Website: ulta-beauty
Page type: address-validator
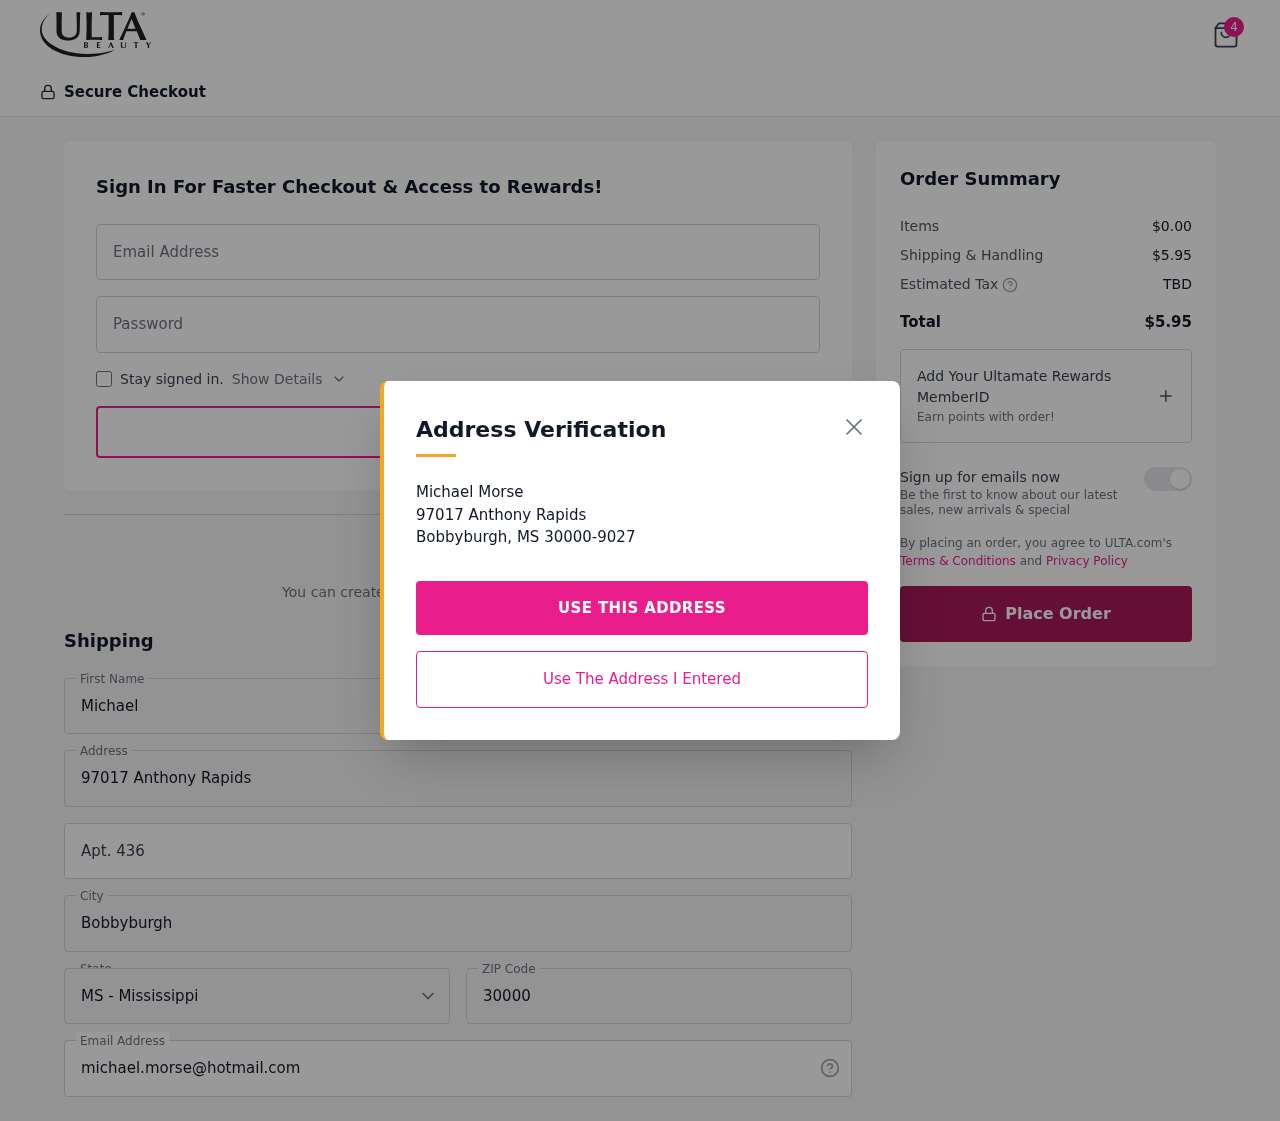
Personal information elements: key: PII_CITY
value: Bobbyburgh
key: PII_EMAIL
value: michael.morse@hotmail.com
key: PII_FIRSTNAME
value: Michael
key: PII_LASTNAME
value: Morse
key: PII_POSTCODE
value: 30000
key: PII_STATE_ABBR
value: MS
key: PII_STREET
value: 97017 Anthony Rapids
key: PII_STREET2
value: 97017 Anthony Rapids
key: PII_STREET2
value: Apt. 436
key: PII_FULLNAME2
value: Michael Morse
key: PII_CITY2
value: Bobbyburgh
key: PII_STATE_ABBR2
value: MS
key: PII_POSTCODE_FULL
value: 30000
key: PII_POSTCODE_EXT
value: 9027
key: PII_POSTCODE_NUMERIC
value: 30000
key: PII_POSTCODE_EXT_NUMERIC
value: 9027
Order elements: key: ORDER_NUM_ITEMS
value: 4
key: ORDER_SUBTOTAL
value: $0.00
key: ORDER_SHIPPING_COST
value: $5.95
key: ORDER_TOTAL
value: $5.95